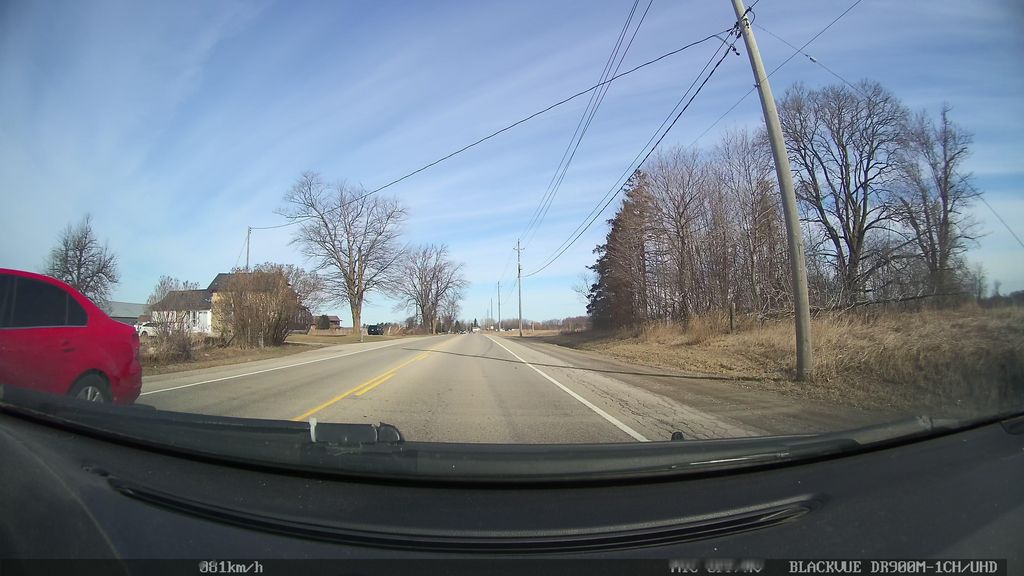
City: kitchener-waterloo